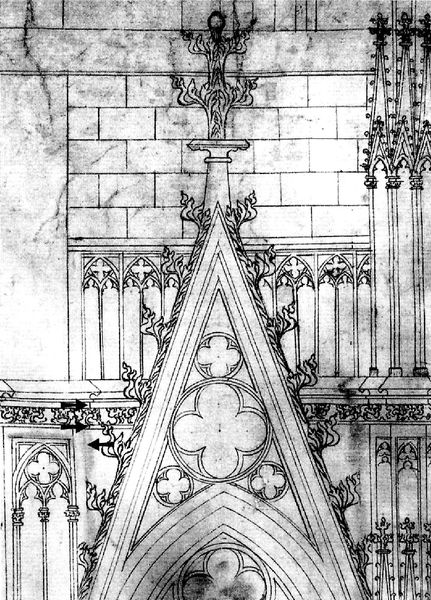
Titel: Kölner Dom St. Peter und Maria
Standort: Köln, Dom (EU - D - NRW)
Schlagwörter: weiß, dreieck, fenster, schwarz, skizze, säulen, tür, zeichnung, alt, architektur, spitze, stein, steine, kirche, gotik, kreis, rund, fassade, giebel, mauer, spitz, ornamente, bögen, eingang, eckig, kreuz, mauerwerk, gebogen, schwarzweiß, entwurf, portal, quader, gotisch, rosette, spitzbogen, fleckig, plan, reliefs, verzierungen, pfeile, aufbau, maßwerk, aufriss, tympanon, mauersteine, vierpass, neugotisch, kriechblumen, kathedral